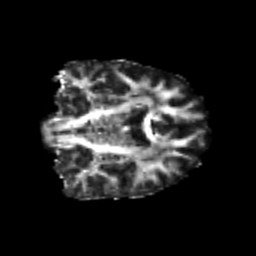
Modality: FA
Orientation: coronal
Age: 23
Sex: female
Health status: healthy
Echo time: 0.074 s